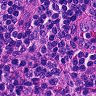
Metastatic tissue present: no